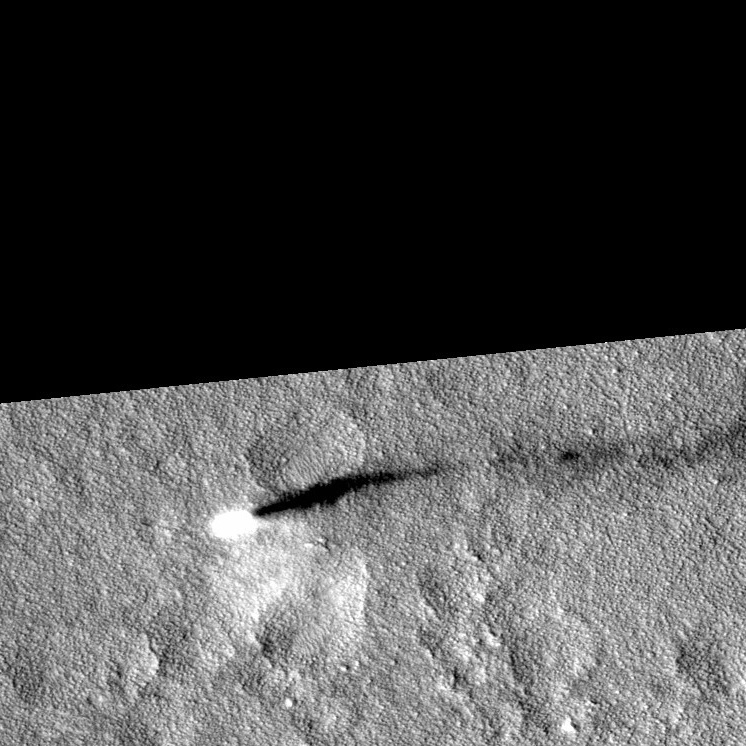
Label: dustdevil